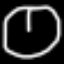
Label: clock